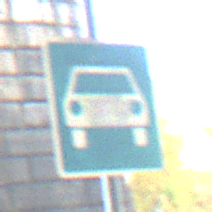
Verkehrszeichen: Kraftfahrstrasse
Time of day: Midday
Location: Outdoor (Urban)
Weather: Clear
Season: NotSpecified
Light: Natural